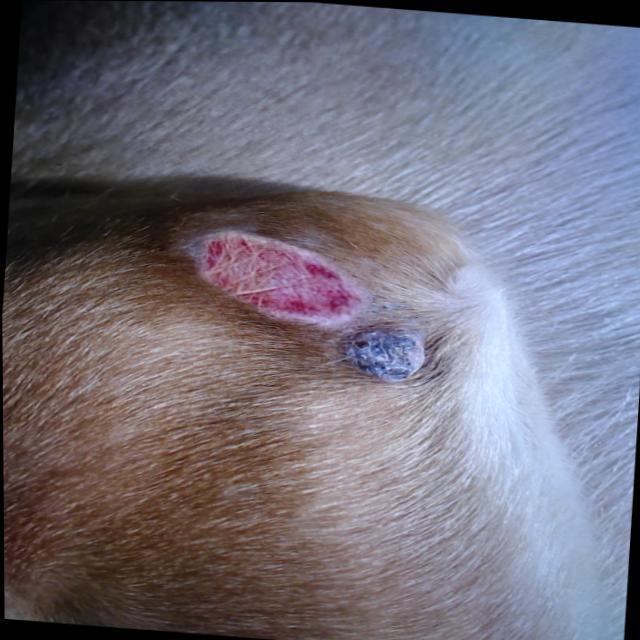
Canine ringworm (Dermatophytosis) — fungal infection caused by Microsporum or Trichophyton. Presents with circular alopecia, scaling, crusting, and broken hairs.